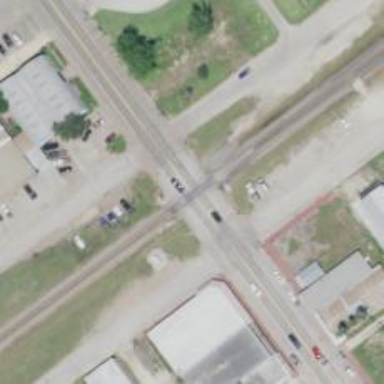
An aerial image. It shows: Railway level crossing.